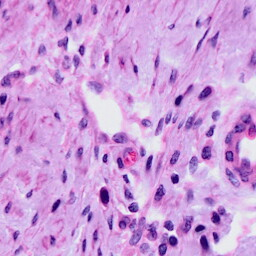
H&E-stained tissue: Cervix